Interaction volume radius: 5 \u00c5
Interaction volume height: 35 \u00c5
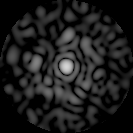
Disorder parameter: 0.8696